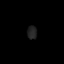
Tissue: lung
Cell type: Epithelial cells
Senescence score: 0.2374
Nuclear area (px): 124
Mean DAPI intensity: 34.427